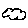
Label: cloud